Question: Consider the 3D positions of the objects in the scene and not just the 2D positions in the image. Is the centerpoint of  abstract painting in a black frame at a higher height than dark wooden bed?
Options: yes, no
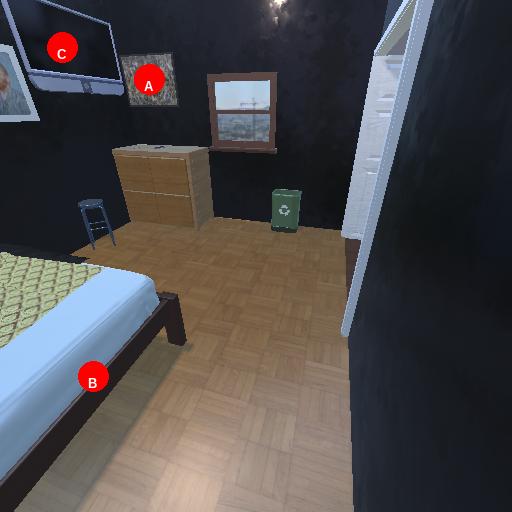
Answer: yes